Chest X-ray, PA view. Patient: 87 years old, sex M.
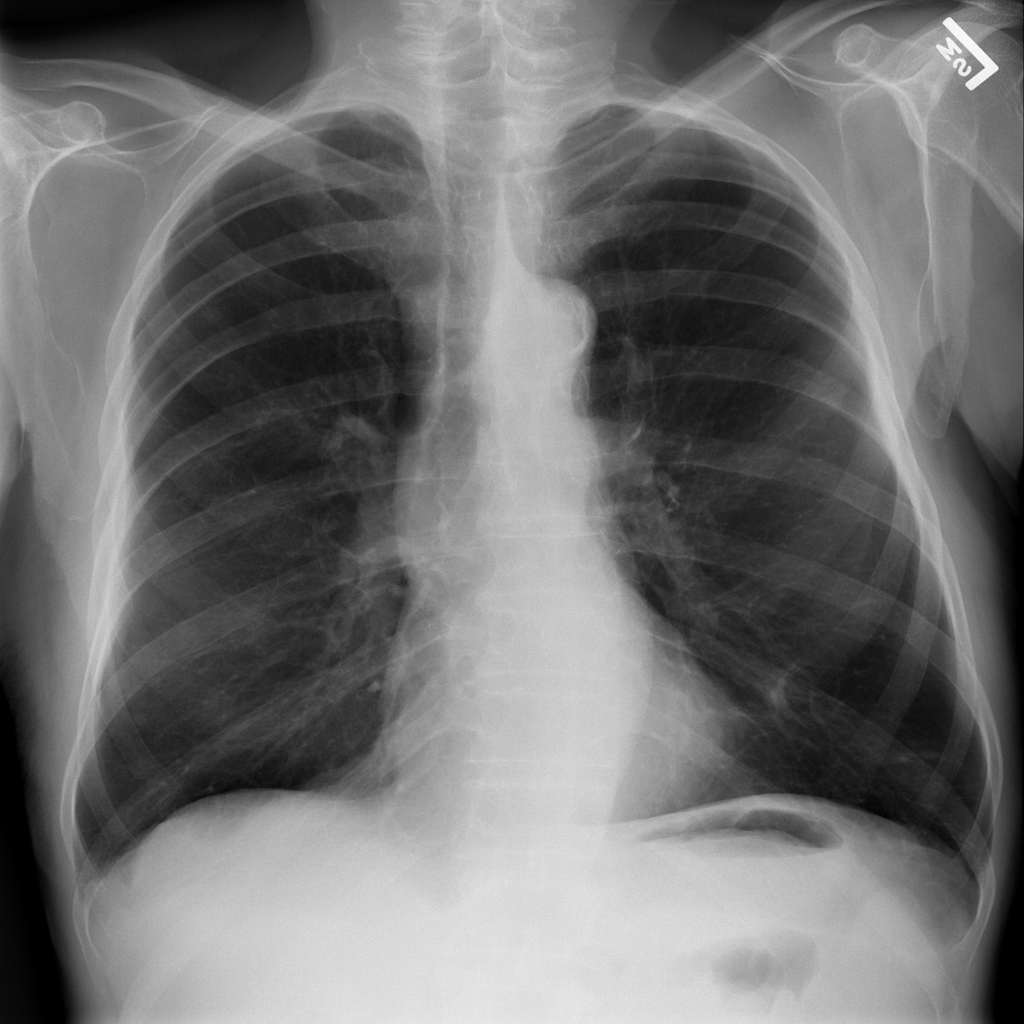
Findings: Nodule